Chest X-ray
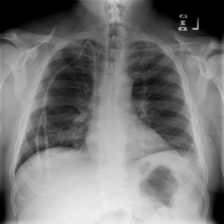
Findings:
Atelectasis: negative
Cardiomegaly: negative
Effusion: negative
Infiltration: negative
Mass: negative
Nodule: negative
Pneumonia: negative
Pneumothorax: negative
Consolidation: negative
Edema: negative
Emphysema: negative
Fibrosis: negative
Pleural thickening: negative
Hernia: negative